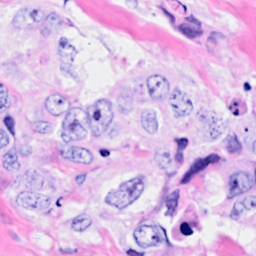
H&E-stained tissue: Breast